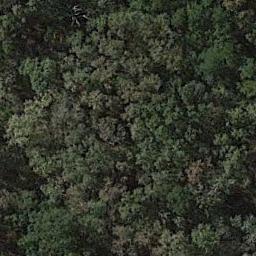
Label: forest